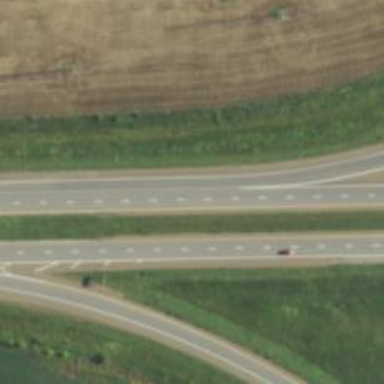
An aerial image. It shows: Trunk link highway.